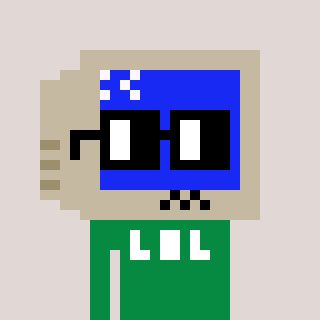
a pixel art character with square black glasses, a old monitor-shaped head and a green-colored body on a warm background